Field crop: maize
Growth stage: 2
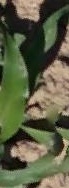
Species: maize